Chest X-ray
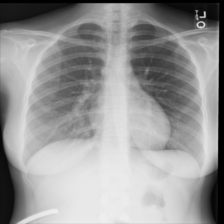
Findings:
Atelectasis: negative
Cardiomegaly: negative
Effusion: negative
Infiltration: negative
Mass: negative
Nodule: negative
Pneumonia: negative
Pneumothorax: negative
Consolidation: negative
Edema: negative
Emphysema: negative
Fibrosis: negative
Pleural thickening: negative
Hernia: negative